【题型】解答题　【知识点】解析几何　【难度】easy
已知直角坐标系中三点 $A(2,2)$，$B(2,-3)$，$C(-3,-1)$。

(1) 求以 $A$、$B$、$C$ 三点为顶点的三角形中 $AB$ 边上的高所在直线的方程；

(2) 求以 $A$、$B$、$C$ 三点为顶点的三角形的面积。
【解答】

\textbf{【答案】}
(1) $y = -1$

(2) $\dfrac{25}{2}$

\vspace{1em}

\textbf{【分析】}
(1) 根据 $A$、$B$ 两点坐标可得答案；

(2) 求出 $|AB|$，利用三角形的面积公式计算可得答案。

\vspace{1em}

\textbf{【详解】}
(1) 因为 $A(2,2)$，$B(2,-3)$，所以直线 $AB$ 与 $y$ 轴平行，
所以三角形中 $AB$ 边上的高所在直线的方程为 $y = -1$。

(2) $|AB| = 2 - (-3) = 5$，

由于直线 $AB$ 与 $y$ 轴平行，所以 $C$ 到直线 $AB$ 的距离为 $5$，

所以三角形 $ABC$ 的面积为
\[
\frac{1}{2} \times 5 \times 5 = \frac{25}{2}.
\]

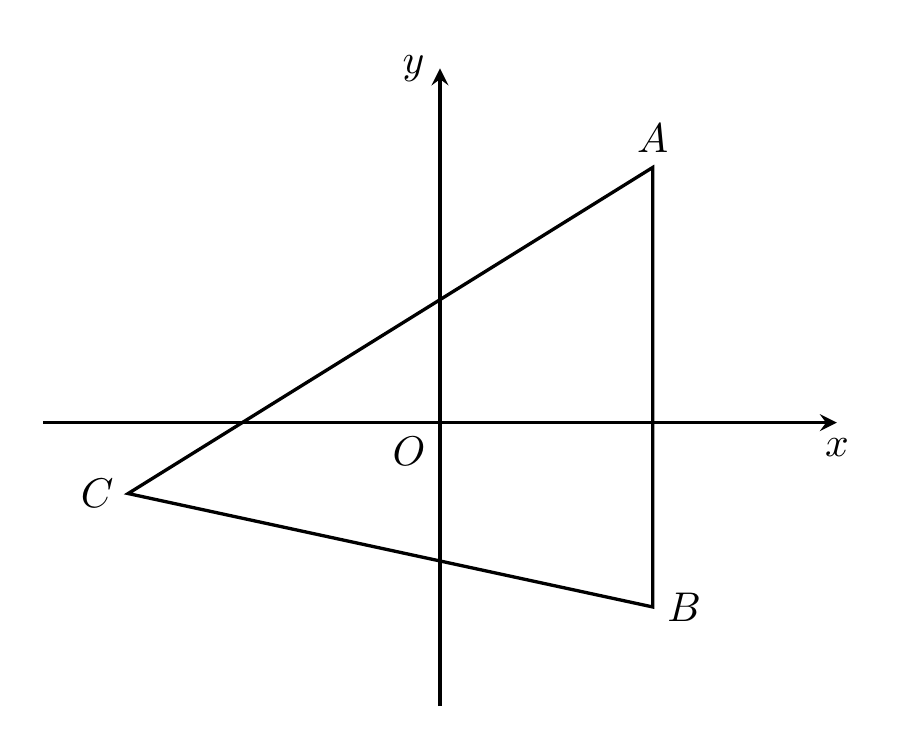